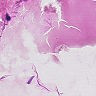
Metastatic tissue present: no